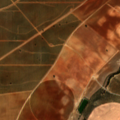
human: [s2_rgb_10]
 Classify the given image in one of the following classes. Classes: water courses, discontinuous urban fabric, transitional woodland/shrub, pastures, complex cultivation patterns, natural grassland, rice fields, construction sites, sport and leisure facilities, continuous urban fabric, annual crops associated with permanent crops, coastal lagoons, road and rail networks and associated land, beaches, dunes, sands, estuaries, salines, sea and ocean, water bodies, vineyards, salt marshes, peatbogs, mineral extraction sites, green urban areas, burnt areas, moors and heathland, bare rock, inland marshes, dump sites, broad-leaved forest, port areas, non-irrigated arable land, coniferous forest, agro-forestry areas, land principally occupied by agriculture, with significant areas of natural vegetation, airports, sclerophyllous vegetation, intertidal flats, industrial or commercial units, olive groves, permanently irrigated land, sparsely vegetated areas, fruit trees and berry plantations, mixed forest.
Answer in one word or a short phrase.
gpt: non-irrigated arable land, permanently irrigated land, olive groves